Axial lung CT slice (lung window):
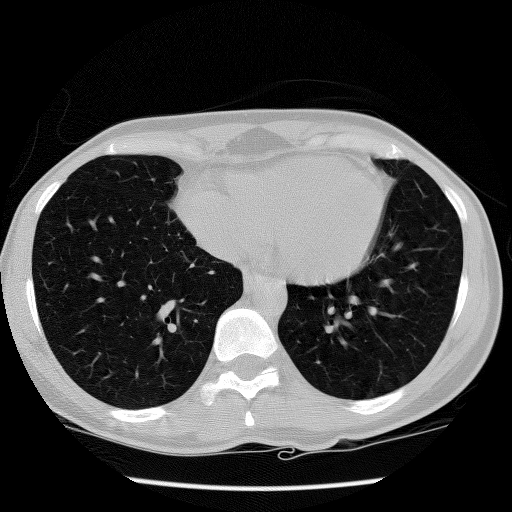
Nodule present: no